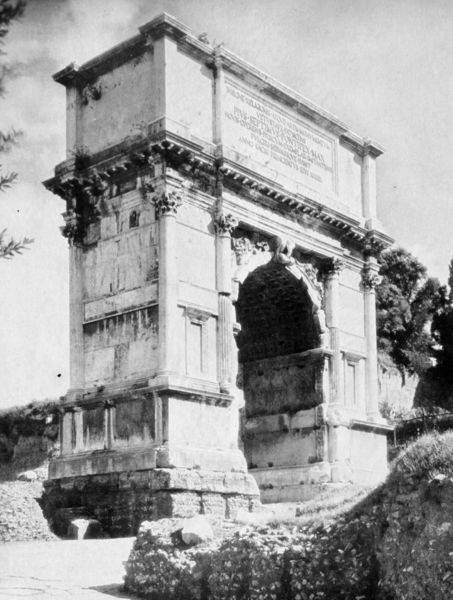
Titel: Arco di Tito (Nordseite)
Standort: Roma
Institution: Foro Romano
Schlagwörter: baum, himmel, schatten, weiß, wolken, bäume, frankreich, licht, paris, schwarz, säule, säulen, gebäude, gras, rot, weg, ornament, alt, architektur, sockel, stein, steine, zweige, pflanzen, relief, schrift, bogen, italien, fels, giebel, mauer, pilaster, rundbogen, schutt, krieg, tafel, inschrift, tor, foto, fotografie, photographie, ruine, antike, stockwerk, torbogen, denkmal, schwarzweiss, text, napoleon, herrscher, sieg, architrav, rom, kapitell, fleck, photo, ornamental, fries, stadttor, sims, triomphe, triumph, gesims, quader, antik, basis, gedenken, forum romanum, siegestor, klassisch, kapitel, triumpfbogen, triumphbogen, bauwerk, arc, archäologie, cäsar, nizza, ausgrabung, arc de triomphe, vintage, titus, gurtgesims, triumpgbogen, champs ellyse, champs ellysee, forum romano, septimus severus, isnchrift, trimphbogen